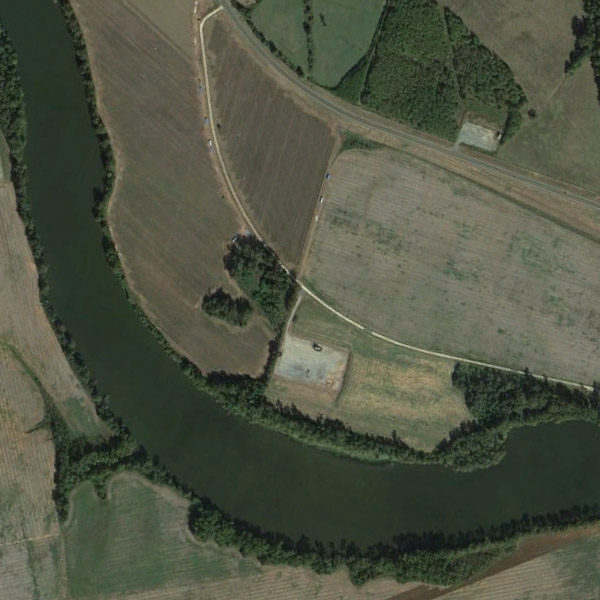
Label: River